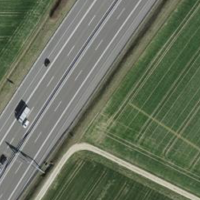
EUNIS habitat code: 57
Species observed at this site:
Milvus milvus